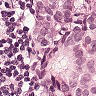
Metastatic tissue present: yes